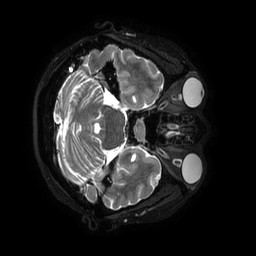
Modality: T2w
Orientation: axial
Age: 58
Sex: female
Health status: ill
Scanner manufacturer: philips
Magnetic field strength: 3 T
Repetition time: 3.5 s
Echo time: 0.3 s